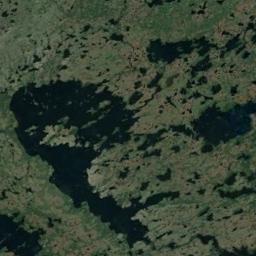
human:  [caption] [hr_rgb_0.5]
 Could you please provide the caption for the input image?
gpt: Many waters of different sizes are surrounded by wetlands .

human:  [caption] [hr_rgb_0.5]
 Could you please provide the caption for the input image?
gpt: The wetland consists of bare land, Green plants, Dry plants and water .

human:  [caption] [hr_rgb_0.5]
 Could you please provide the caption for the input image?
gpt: There are several small islands in the waters of this wetland .

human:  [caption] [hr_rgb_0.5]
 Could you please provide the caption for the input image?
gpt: There is a large land mixed with green and brown in the river in a wetland .

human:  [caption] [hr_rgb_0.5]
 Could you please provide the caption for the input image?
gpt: There are many green areas and some water areas on the wetland .